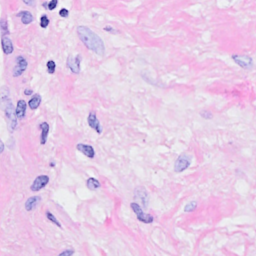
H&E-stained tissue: Breast